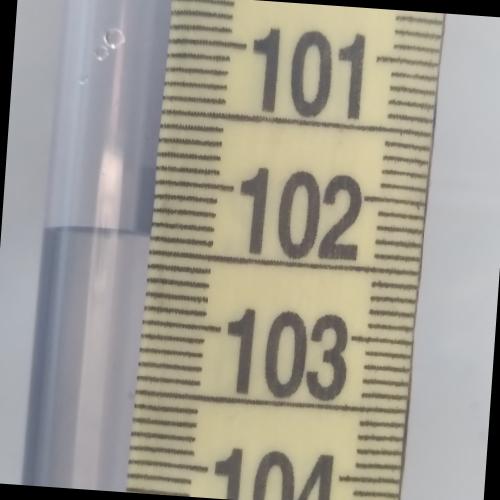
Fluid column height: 102.4 cm